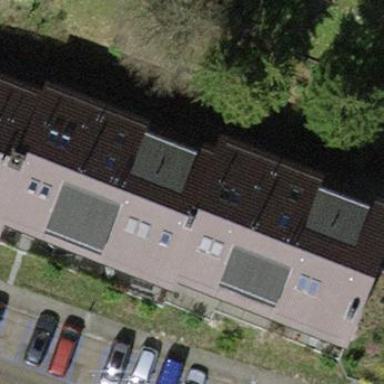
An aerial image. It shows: View of apartment building.